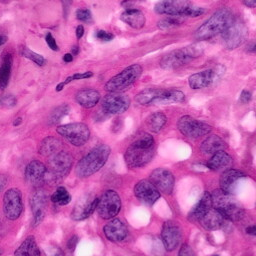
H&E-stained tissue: Pancreatic